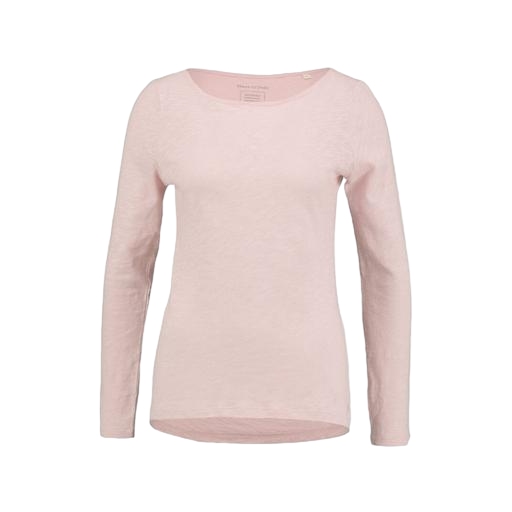
pink long sleeve slub tee, long-sleeve t-shirt only macy, pink long-sleeve round-neck tee, white background